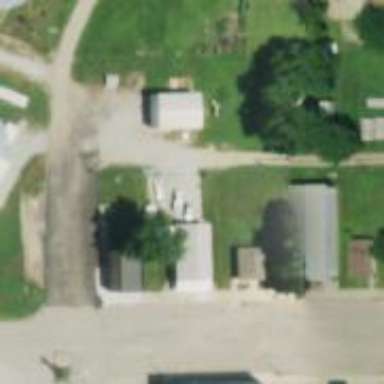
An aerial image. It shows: Alleyway designated as service road.